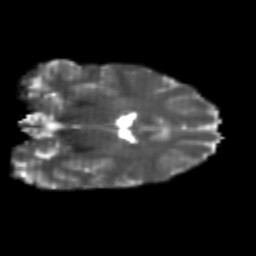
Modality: T2w
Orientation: coronal
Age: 25
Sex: female
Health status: healthy
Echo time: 0.074 s